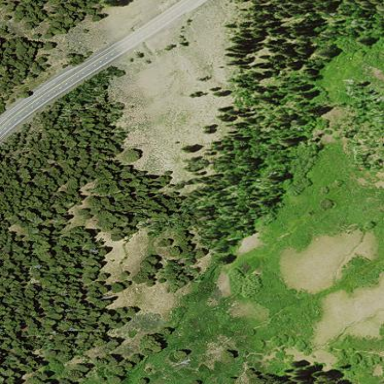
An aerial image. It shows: Wet meadow with wood vegetation.